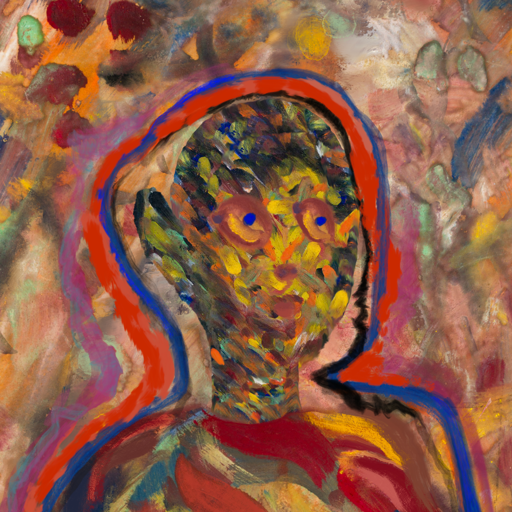
Background: Mother_And_Son_Mother, Head And Neck Side: An_Impression, Face Side: Mother_And_Son_Son, Bust: Mother_And_Son_Son, Hair Side: Experience, Head Accessory: Blank, Second Necklace: Blank, Necklace: Blank, Baby: Blank